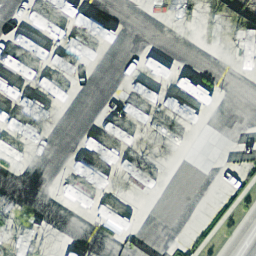
Label: residential